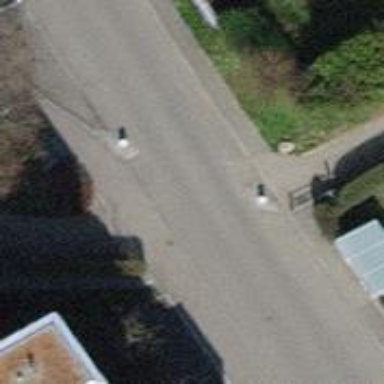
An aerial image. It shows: Informal crossing.